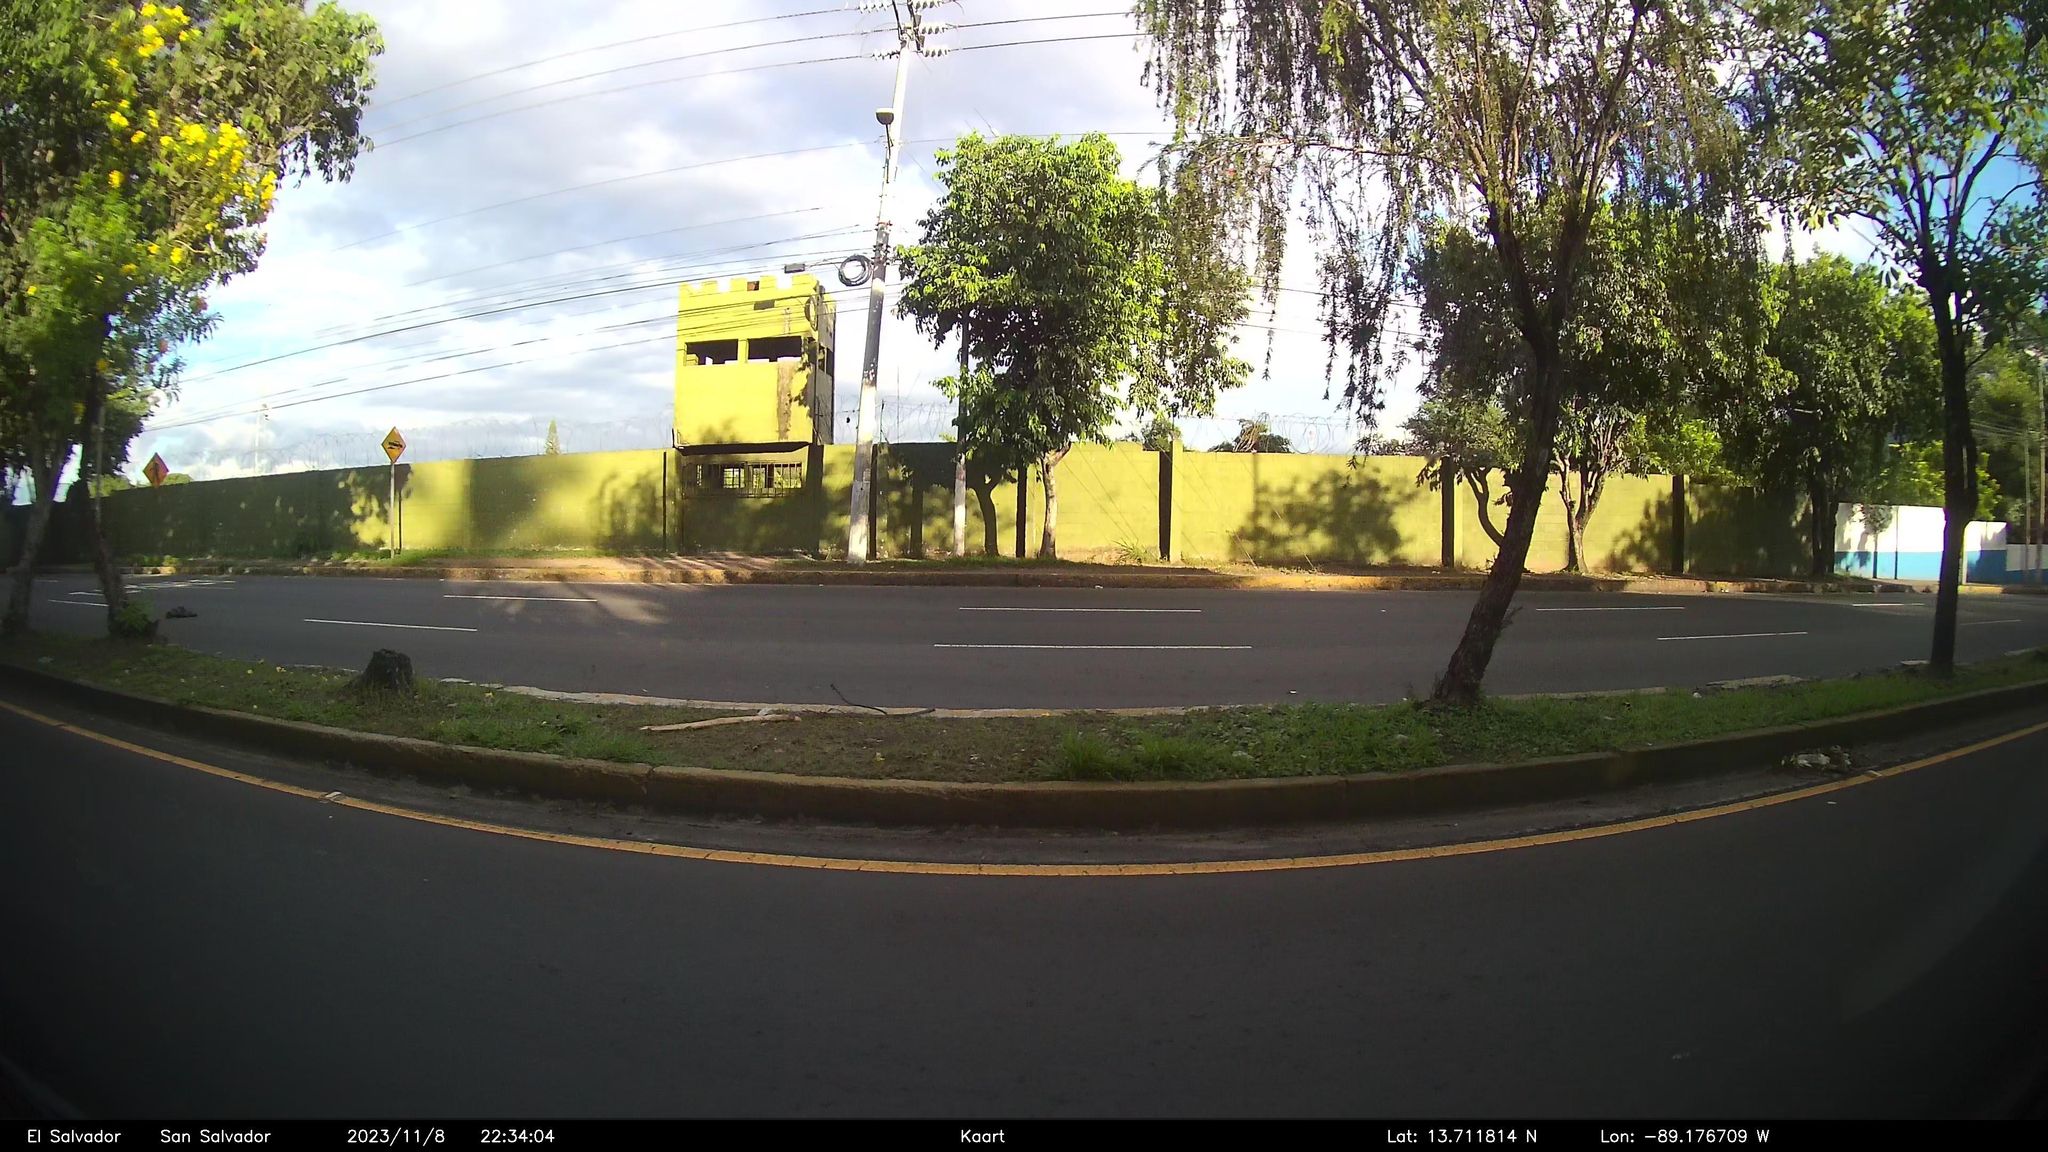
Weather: clear
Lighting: day
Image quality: good
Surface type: driving surface
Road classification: primary
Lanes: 2.0
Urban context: urban centre
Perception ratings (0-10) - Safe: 1.31, Lively: 2.71, Beautiful: 7.05, Boring: 5.14, Depressing: 5.4, Wealthy: 0.65